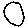
Label: circle